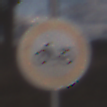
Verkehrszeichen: VerbotMofas
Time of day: MorningAfternoon
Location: Outdoor (Nature)
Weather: PartlyCloudy
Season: NotSpecified
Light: Natural